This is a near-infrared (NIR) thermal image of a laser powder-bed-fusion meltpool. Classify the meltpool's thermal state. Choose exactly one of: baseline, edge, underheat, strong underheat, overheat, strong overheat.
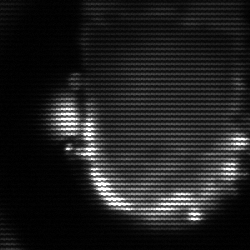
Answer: baseline